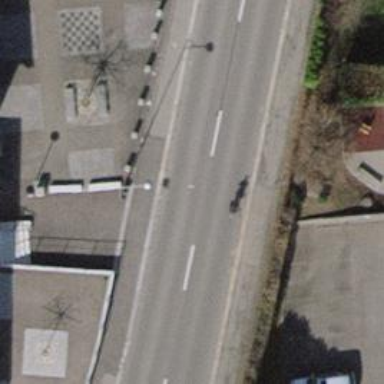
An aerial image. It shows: Footway made of paving stones.